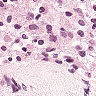
Metastatic tissue present: no